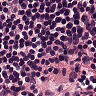
Metastatic tissue present: no